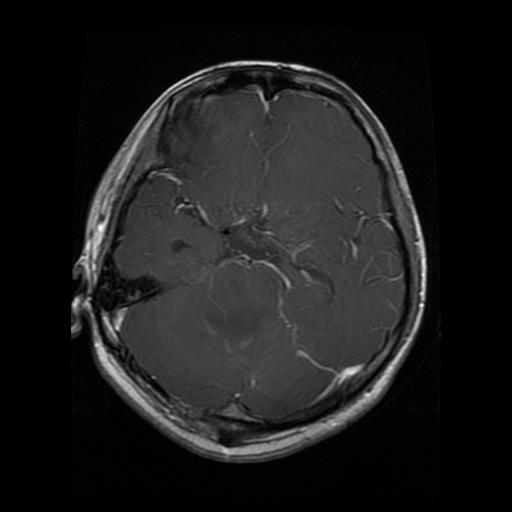
Label: glioma